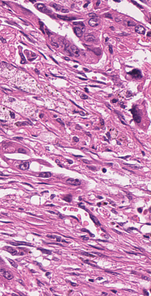
Tumor epithelial tissue: yes
Tumor-associated stroma tissue: yes
Normal tissue: no